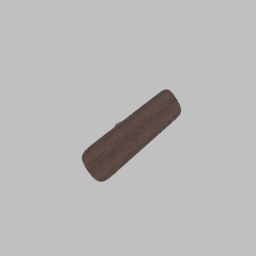
Label: furniture